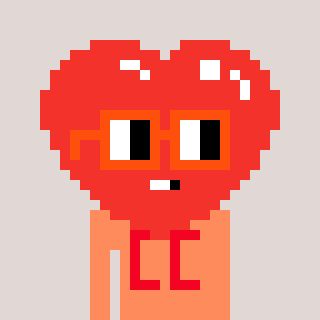
a pixel art character with square orange glasses, a heart-shaped head and a peachy-colored body on a warm background